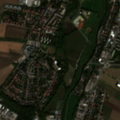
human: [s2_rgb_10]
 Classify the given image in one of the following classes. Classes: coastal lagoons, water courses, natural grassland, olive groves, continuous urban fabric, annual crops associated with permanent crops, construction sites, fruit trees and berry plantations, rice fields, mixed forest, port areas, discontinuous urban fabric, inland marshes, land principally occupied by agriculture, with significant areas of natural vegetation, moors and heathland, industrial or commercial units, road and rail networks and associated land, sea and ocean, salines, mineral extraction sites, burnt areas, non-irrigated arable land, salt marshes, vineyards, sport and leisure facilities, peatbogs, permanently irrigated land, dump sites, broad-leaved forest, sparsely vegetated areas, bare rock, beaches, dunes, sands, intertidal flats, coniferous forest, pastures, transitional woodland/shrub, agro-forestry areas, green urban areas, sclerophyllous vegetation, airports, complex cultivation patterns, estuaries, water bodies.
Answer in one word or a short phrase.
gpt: discontinuous urban fabric, industrial or commercial units, road and rail networks and associated land, non-irrigated arable land, complex cultivation patterns